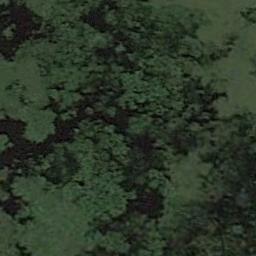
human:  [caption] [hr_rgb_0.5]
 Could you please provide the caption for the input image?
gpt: The wetland consists of green plants and water .

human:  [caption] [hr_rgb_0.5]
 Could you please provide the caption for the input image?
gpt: There is a straight path through this wetland .

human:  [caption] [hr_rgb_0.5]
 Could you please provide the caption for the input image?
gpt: There are many different shapes and sizes of water around the wetlands .

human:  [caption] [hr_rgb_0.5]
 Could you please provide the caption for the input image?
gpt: The surface of the lake in a wetland is covered with a large dense dark green and light green mixed plants .

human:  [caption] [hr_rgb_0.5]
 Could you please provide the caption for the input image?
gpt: There are many green areas and some water areas on the wetland .